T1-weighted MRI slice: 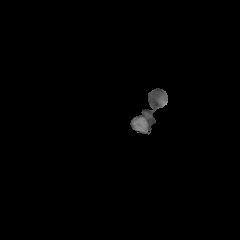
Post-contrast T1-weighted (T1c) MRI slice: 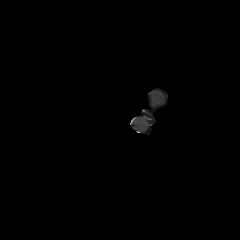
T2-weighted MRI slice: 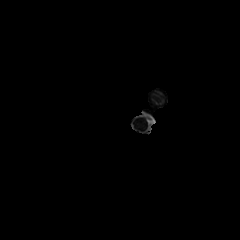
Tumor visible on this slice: no